Question: I have several values, like this: (Elements in a row are in relationship.)
'''
Vertex relationships(edges)
Source vertex Destination vertex
x1 26 y1 287 x2 154 y2 303
x1 22 y1 114 x2 115 y2 185
x1 26 y1 287 x2 375 y2 338
x1 26 y1 287 x2 260 y2 393
x1 115 y1 185 x2 121 y2 7
x1 200 y1 101 x2 392 y2 238
x1 99 y1 394 x2 375 y2 338
x1 99 y1 394 x2 121 y2 7
x1 274 y1 28 x2 22 y2 114
x1 296 y1 185 x2 200 y2 101
x1 115 y1 185 x2 154 y2 303
'''
I should find all the values which are in relationship and put them into a list, like this: '[26,287 154,303 375,338 260,393]'
I have tried to use this code:
'''
for (int i=0; i<vertexnum; i++) {
adjLists.add(new ArrayList<Integer>());
}
for (int j=0; j<vertexnum; j++) {
for (Point p : nodes) {
for (Edge e : edges) {
adjLists.get(j).add(e.p1.x);
adjLists.get(j).add(e.p1.y);
adjLists.get(j).add(0);
adjLists.get(j).add(e.p2.x);
adjLists.get(j).add(e.p2.y);
adjLists.get(j).add(0);
for (Point p1 : nodes) {
for (Edge e1 : edges) {
if (e1.p1.x == e.p1.x && e1.p1.y == e.p1.y && !adjLists.get(j).contains(e1.p2.x) && !adjLists.get(j).contains(e1.p2.y)) {
adjLists.get(j).add(e1.p2.x);
adjLists.get(j).add(e1.p2.y);
adjLists.get(j).add(0);
} else if(e1.p2.x == e.p1.x && e1.p2.y == e.p1.y && !adjLists.contains(e1.p1.x) && !adjLists.contains(e1.p1.y)){
adjLists.get(j).add(e1.p1.x);
adjLists.get(j).add(e1.p1.y);
adjLists.get(j).add(0);
}
}
}
}
}
}
'''
It creates only one ArrayList, it gives all elements in a row instead of separately. I have tried debugging, but I can not see what causes this.
Example of what I want:

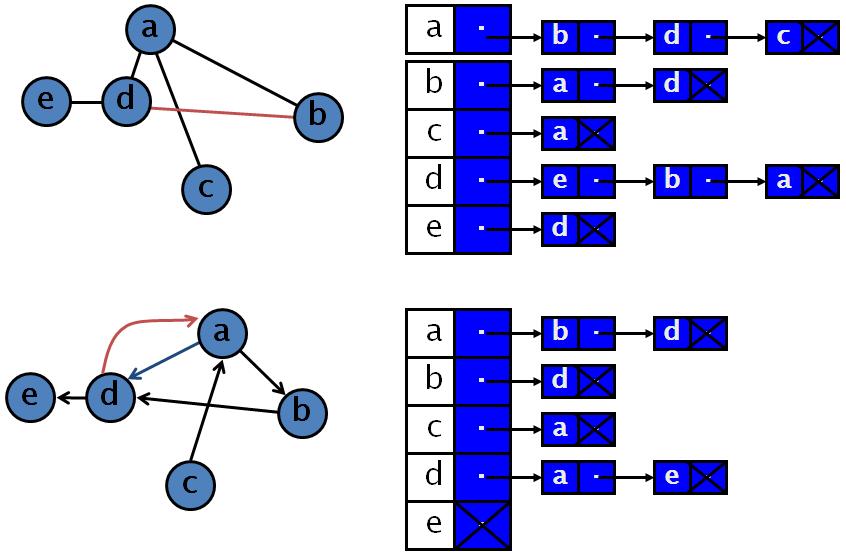
Answer: I'll take this in three steps: define the data structures, define the problem, provide a solution.
## Define the Data Structures
- <URL>;'
## Define the Problem
You want a method that takes in a list of Relationships and spits out a list of lists showing where one can get to from any given Vertex. I'll take it one further and return map with from points as keys and sets of possible to points as values. ie. 'Map<Point,Set<Point>>'
## Solution
At this point the background is clearly defined and finding a solution is easy
'''
public static Map<Point, Set<Point>> createTraversalMap(List<Pair<Point, Point>> relationshipList) {
Map<Point, Set<Point>> traversalMap = new HashMap<Point, Set<Point>>();
for (Pair<Point, Point> relationship : relationshipList) {
Point fromVertex = relationship.getLeft(), toVertex = relationship.getRight();
Set<Point> toSet = traversalMap.get(fromVertex);// set of Vertexes we've found so far for the current "from" Vertex
if (toSet == null) {// bootstrap the set
toSet = new HashSet<Point>();
traversalMap.put(fromVertex, toSet);
}
toSet.add(toVertex);
// traversalMap.put(fromVertex, toSet); //not needed, but good to keep in mind
}
return traversalMap;
}
'''